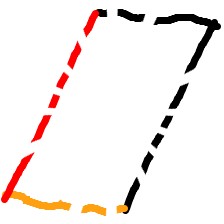
Shape: parallelogram